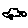
Label: car